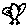
Label: bird